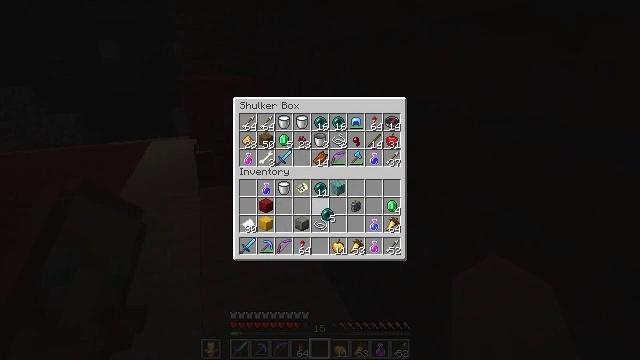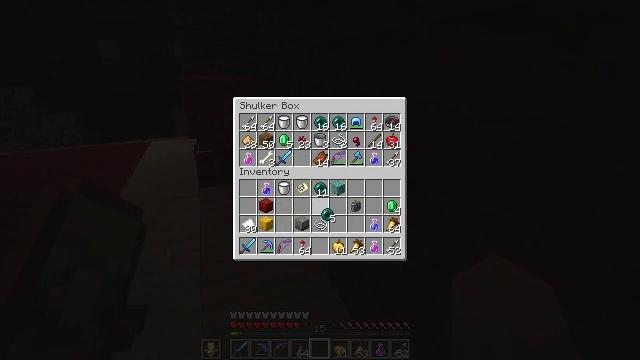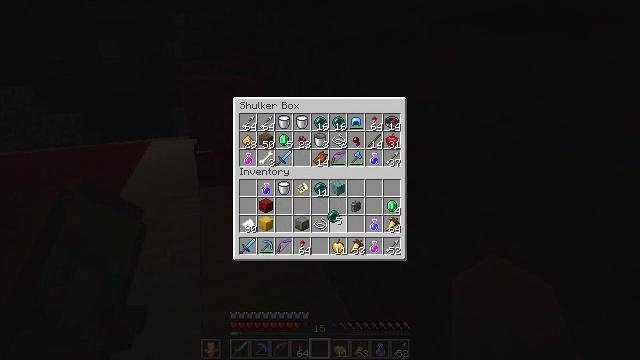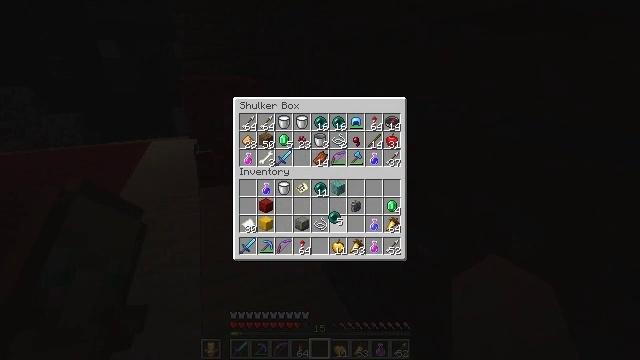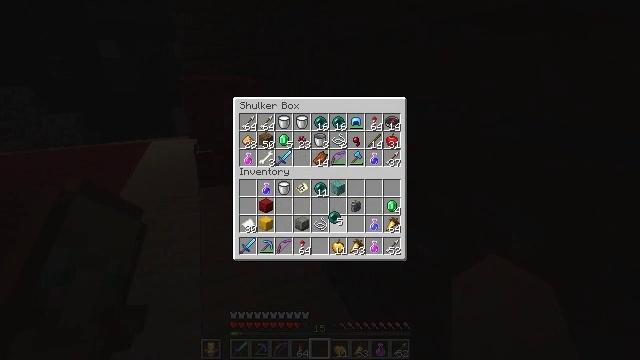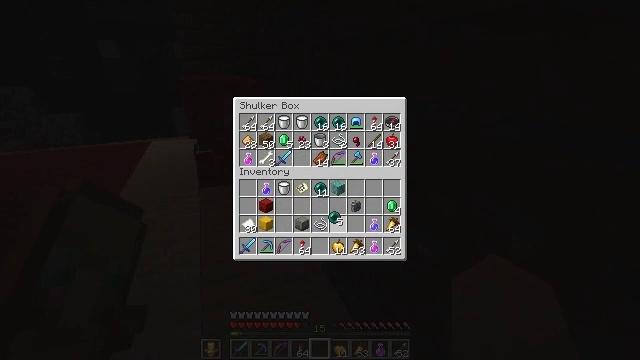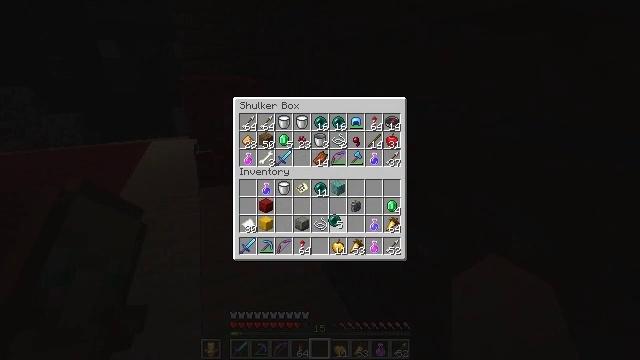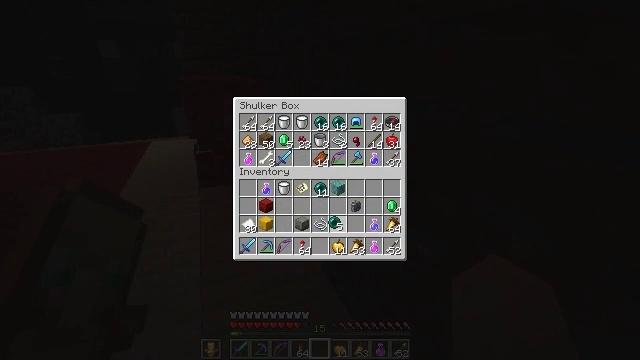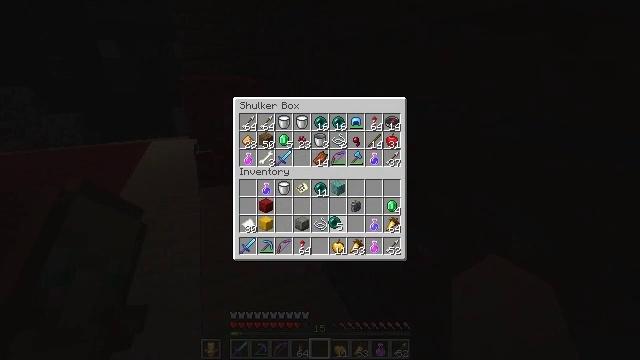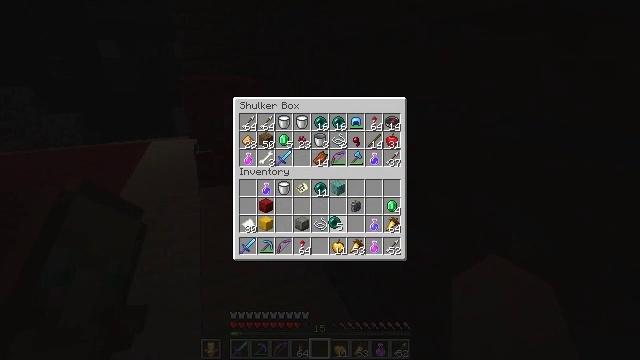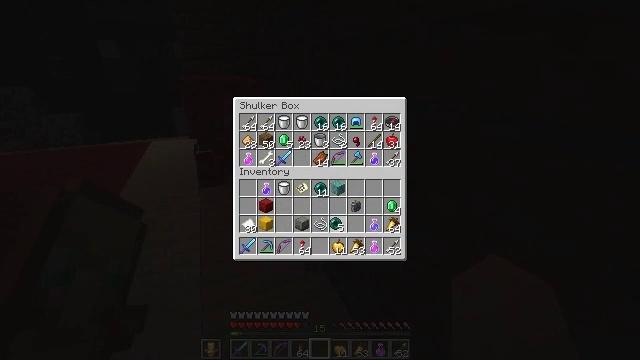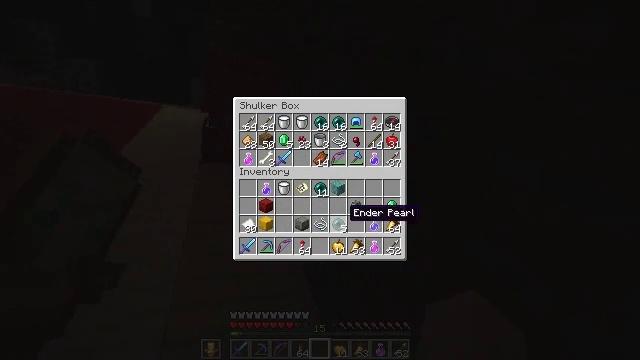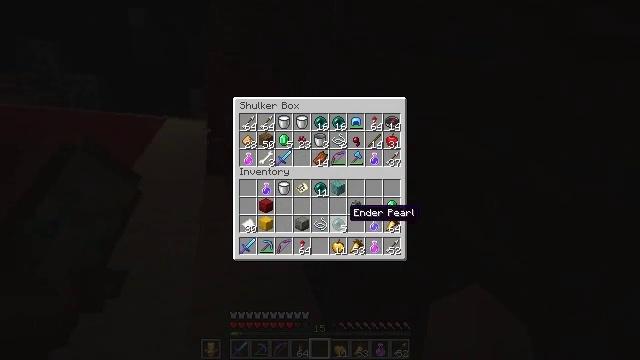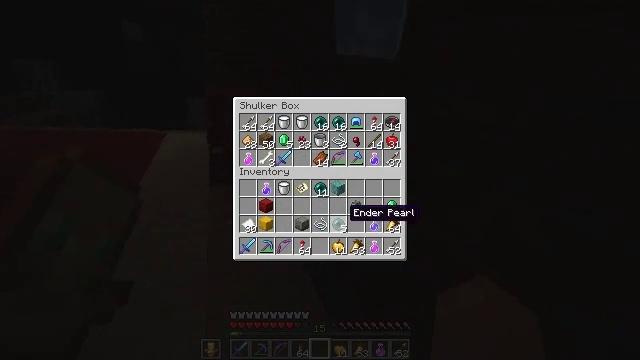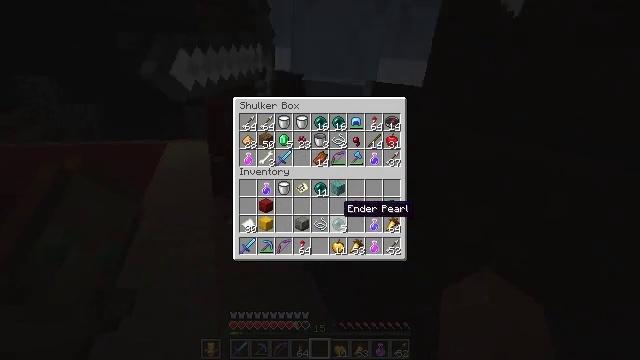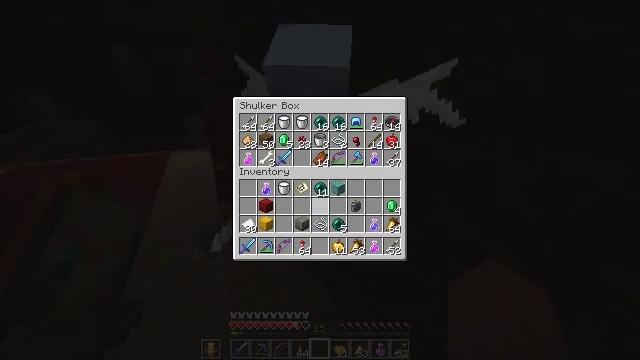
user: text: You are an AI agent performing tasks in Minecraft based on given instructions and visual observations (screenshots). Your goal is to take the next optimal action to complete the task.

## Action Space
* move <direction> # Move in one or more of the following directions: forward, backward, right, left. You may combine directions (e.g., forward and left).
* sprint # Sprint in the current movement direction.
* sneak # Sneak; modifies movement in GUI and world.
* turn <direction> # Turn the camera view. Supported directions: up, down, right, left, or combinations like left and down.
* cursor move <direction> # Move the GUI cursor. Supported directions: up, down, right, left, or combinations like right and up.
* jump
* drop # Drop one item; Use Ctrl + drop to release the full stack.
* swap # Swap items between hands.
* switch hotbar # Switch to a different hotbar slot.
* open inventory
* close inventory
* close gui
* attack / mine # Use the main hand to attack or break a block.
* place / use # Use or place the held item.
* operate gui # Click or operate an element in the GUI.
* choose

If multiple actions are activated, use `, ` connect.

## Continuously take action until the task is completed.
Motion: motion action
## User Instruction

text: Get back the red shulker box.
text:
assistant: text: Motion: no_op
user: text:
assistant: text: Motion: no_op
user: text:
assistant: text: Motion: no_op
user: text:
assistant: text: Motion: no_op
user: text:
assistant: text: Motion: no_op
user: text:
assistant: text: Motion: no_op
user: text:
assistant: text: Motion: no_op
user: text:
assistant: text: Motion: no_op
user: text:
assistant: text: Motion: operate gui
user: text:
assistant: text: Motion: operate gui
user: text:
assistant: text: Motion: cursor move right
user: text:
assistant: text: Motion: no_op
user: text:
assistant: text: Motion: no_op
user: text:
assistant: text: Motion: no_op
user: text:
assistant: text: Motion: cursor move left and up
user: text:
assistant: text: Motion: cursor move left
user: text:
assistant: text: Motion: sneak, cursor move left
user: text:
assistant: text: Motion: sneak, cursor move left
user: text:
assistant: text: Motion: sneak
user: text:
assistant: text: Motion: sneak
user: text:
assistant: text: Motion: sneak
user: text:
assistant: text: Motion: sneak, cursor move left
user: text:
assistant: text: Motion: sneak
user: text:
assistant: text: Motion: sneak
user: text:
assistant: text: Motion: sneak, cursor move left
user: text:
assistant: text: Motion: sneak
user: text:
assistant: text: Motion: sneak
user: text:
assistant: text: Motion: sneak
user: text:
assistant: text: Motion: sneak, operate gui
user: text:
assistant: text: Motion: sneak, operate gui